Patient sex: F
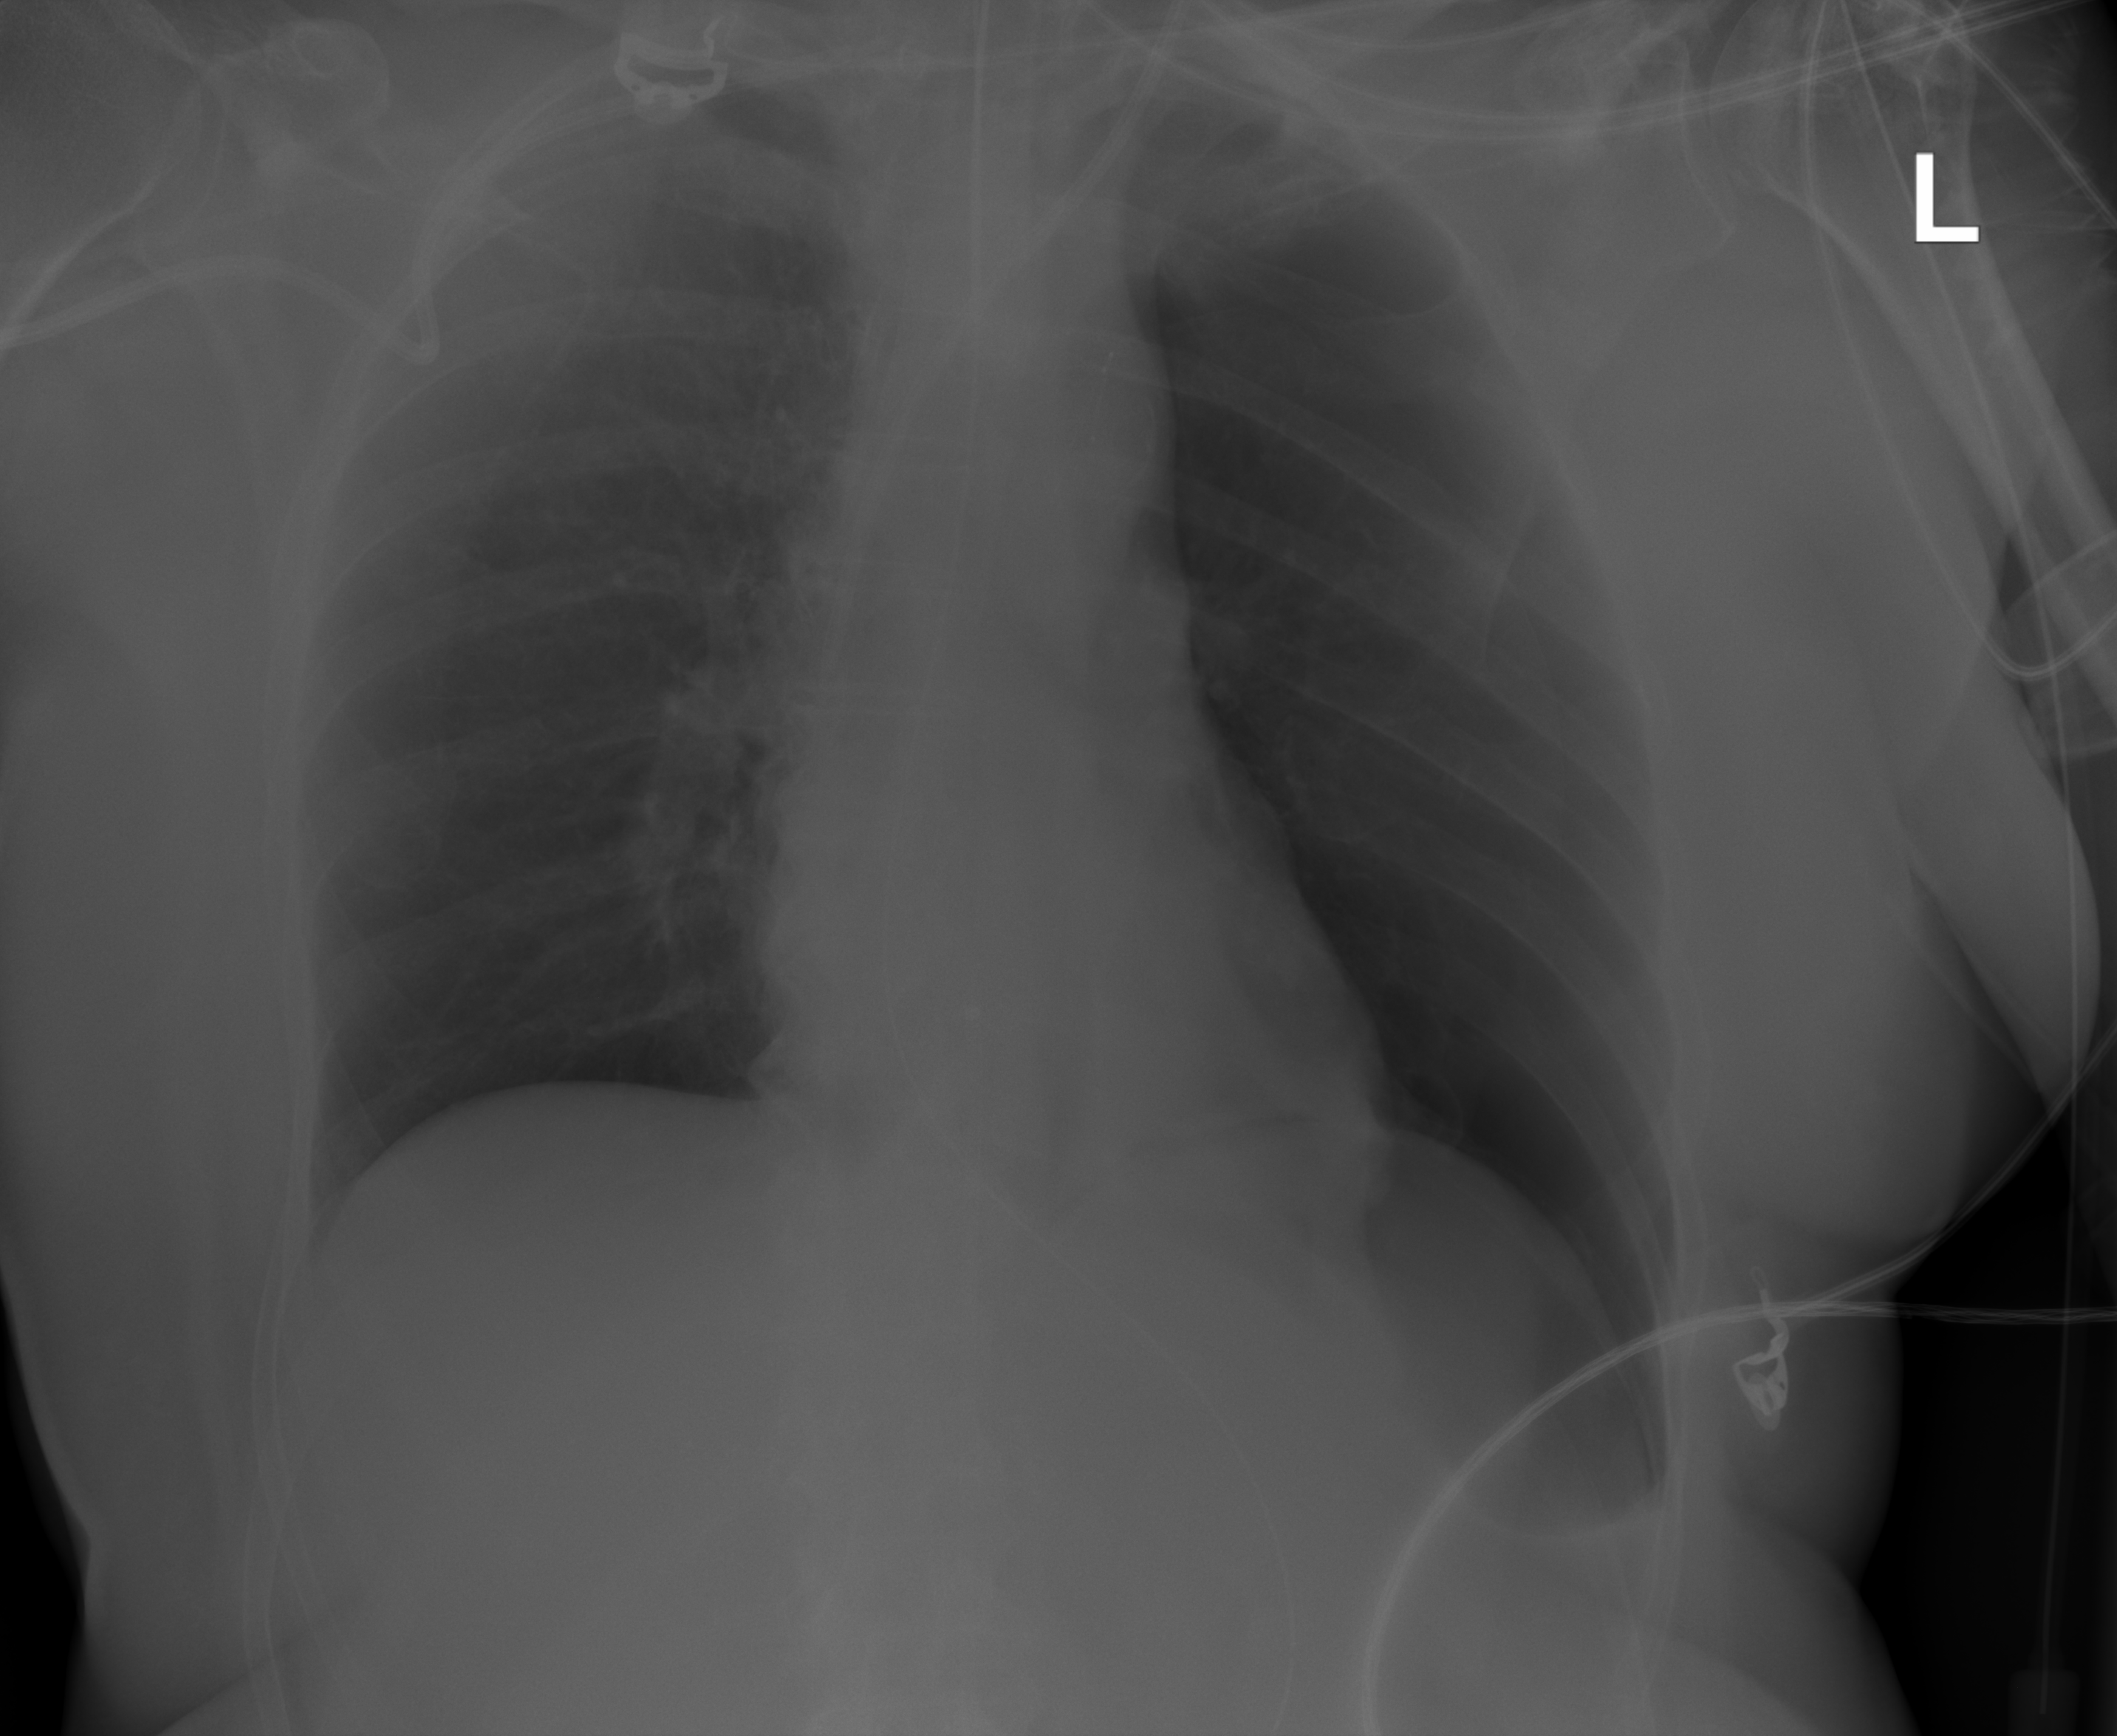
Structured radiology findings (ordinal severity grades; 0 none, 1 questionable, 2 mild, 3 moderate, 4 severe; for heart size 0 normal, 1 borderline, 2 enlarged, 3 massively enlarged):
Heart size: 0
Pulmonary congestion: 0
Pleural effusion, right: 0
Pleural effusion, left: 0
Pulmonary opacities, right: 0
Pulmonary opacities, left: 0
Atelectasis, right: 0
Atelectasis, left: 3